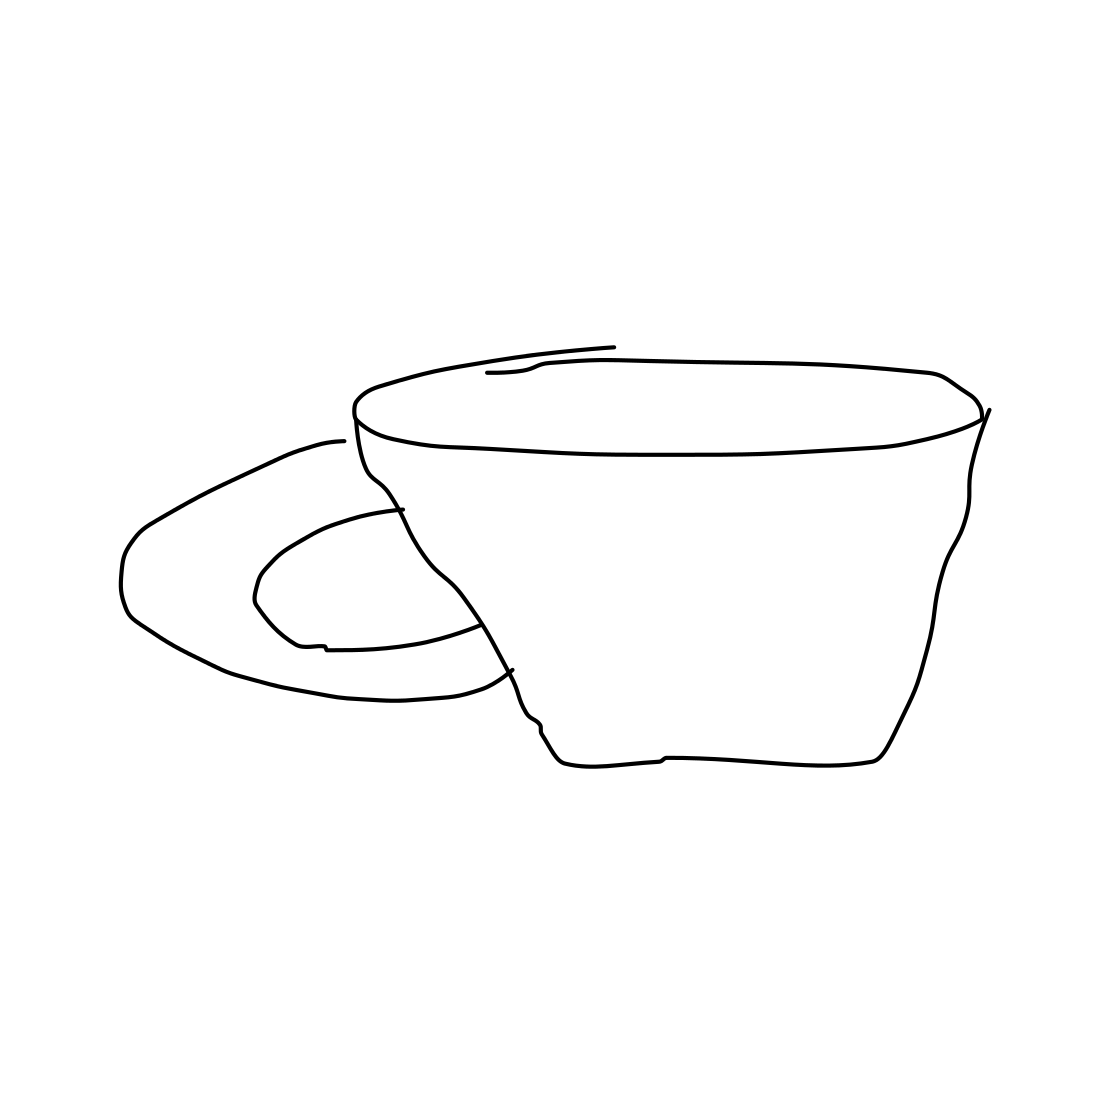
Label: teacup